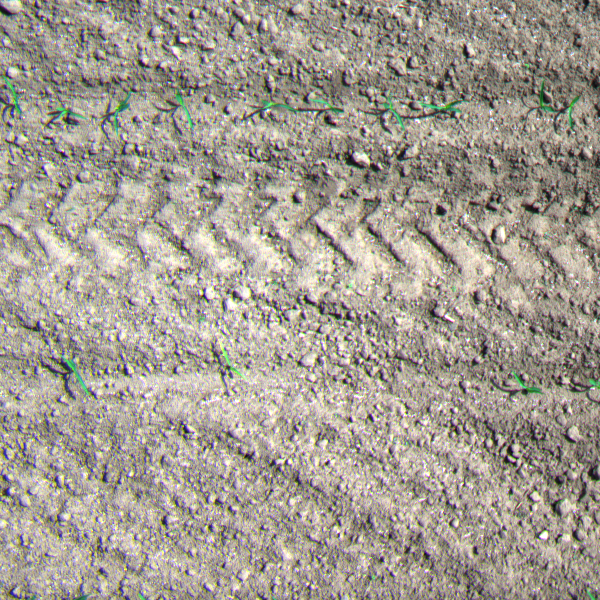
Acquisition date: 2023-05-25
Tile: 0776
Annotated plant instances:
label: maize
label: maize
label: maize
label: maize
label: maize
label: maize
label: maize
label: maize
label: maize
label: maize
label: maize
label: maize
label: maize
label: maize
label: maize
label: weed_other
label: weed_other
label: weed_other
label: weed_other
label: maize
label: maize
label: amaranth
label: weed_other
label: weed_other
label: amaranth
label: weed_other
label: weed_other
label: weed_other
label: weed_other
label: weed_other
label: weed_other
label: weed_other
label: weed_other
label: amaranth
label: weed_other
label: weed_other
label: weed_other
label: amaranth
label: weed_other
label: weed_other
label: weed_other
label: amaranth
label: amaranth
label: weed_other
label: weed_other
label: weed_other
label: weed_other
label: weed_other
label: weed_other
label: weed_other
label: weed_other
label: weed_other
label: weed_other
label: weed_other
label: weed_other
label: weed_other
label: weed_other
label: weed_other
label: weed_other
label: weed_other
label: weed_other
label: weed_other
label: weed_other
label: weed_other
label: weed_other
label: weed_other